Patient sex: M
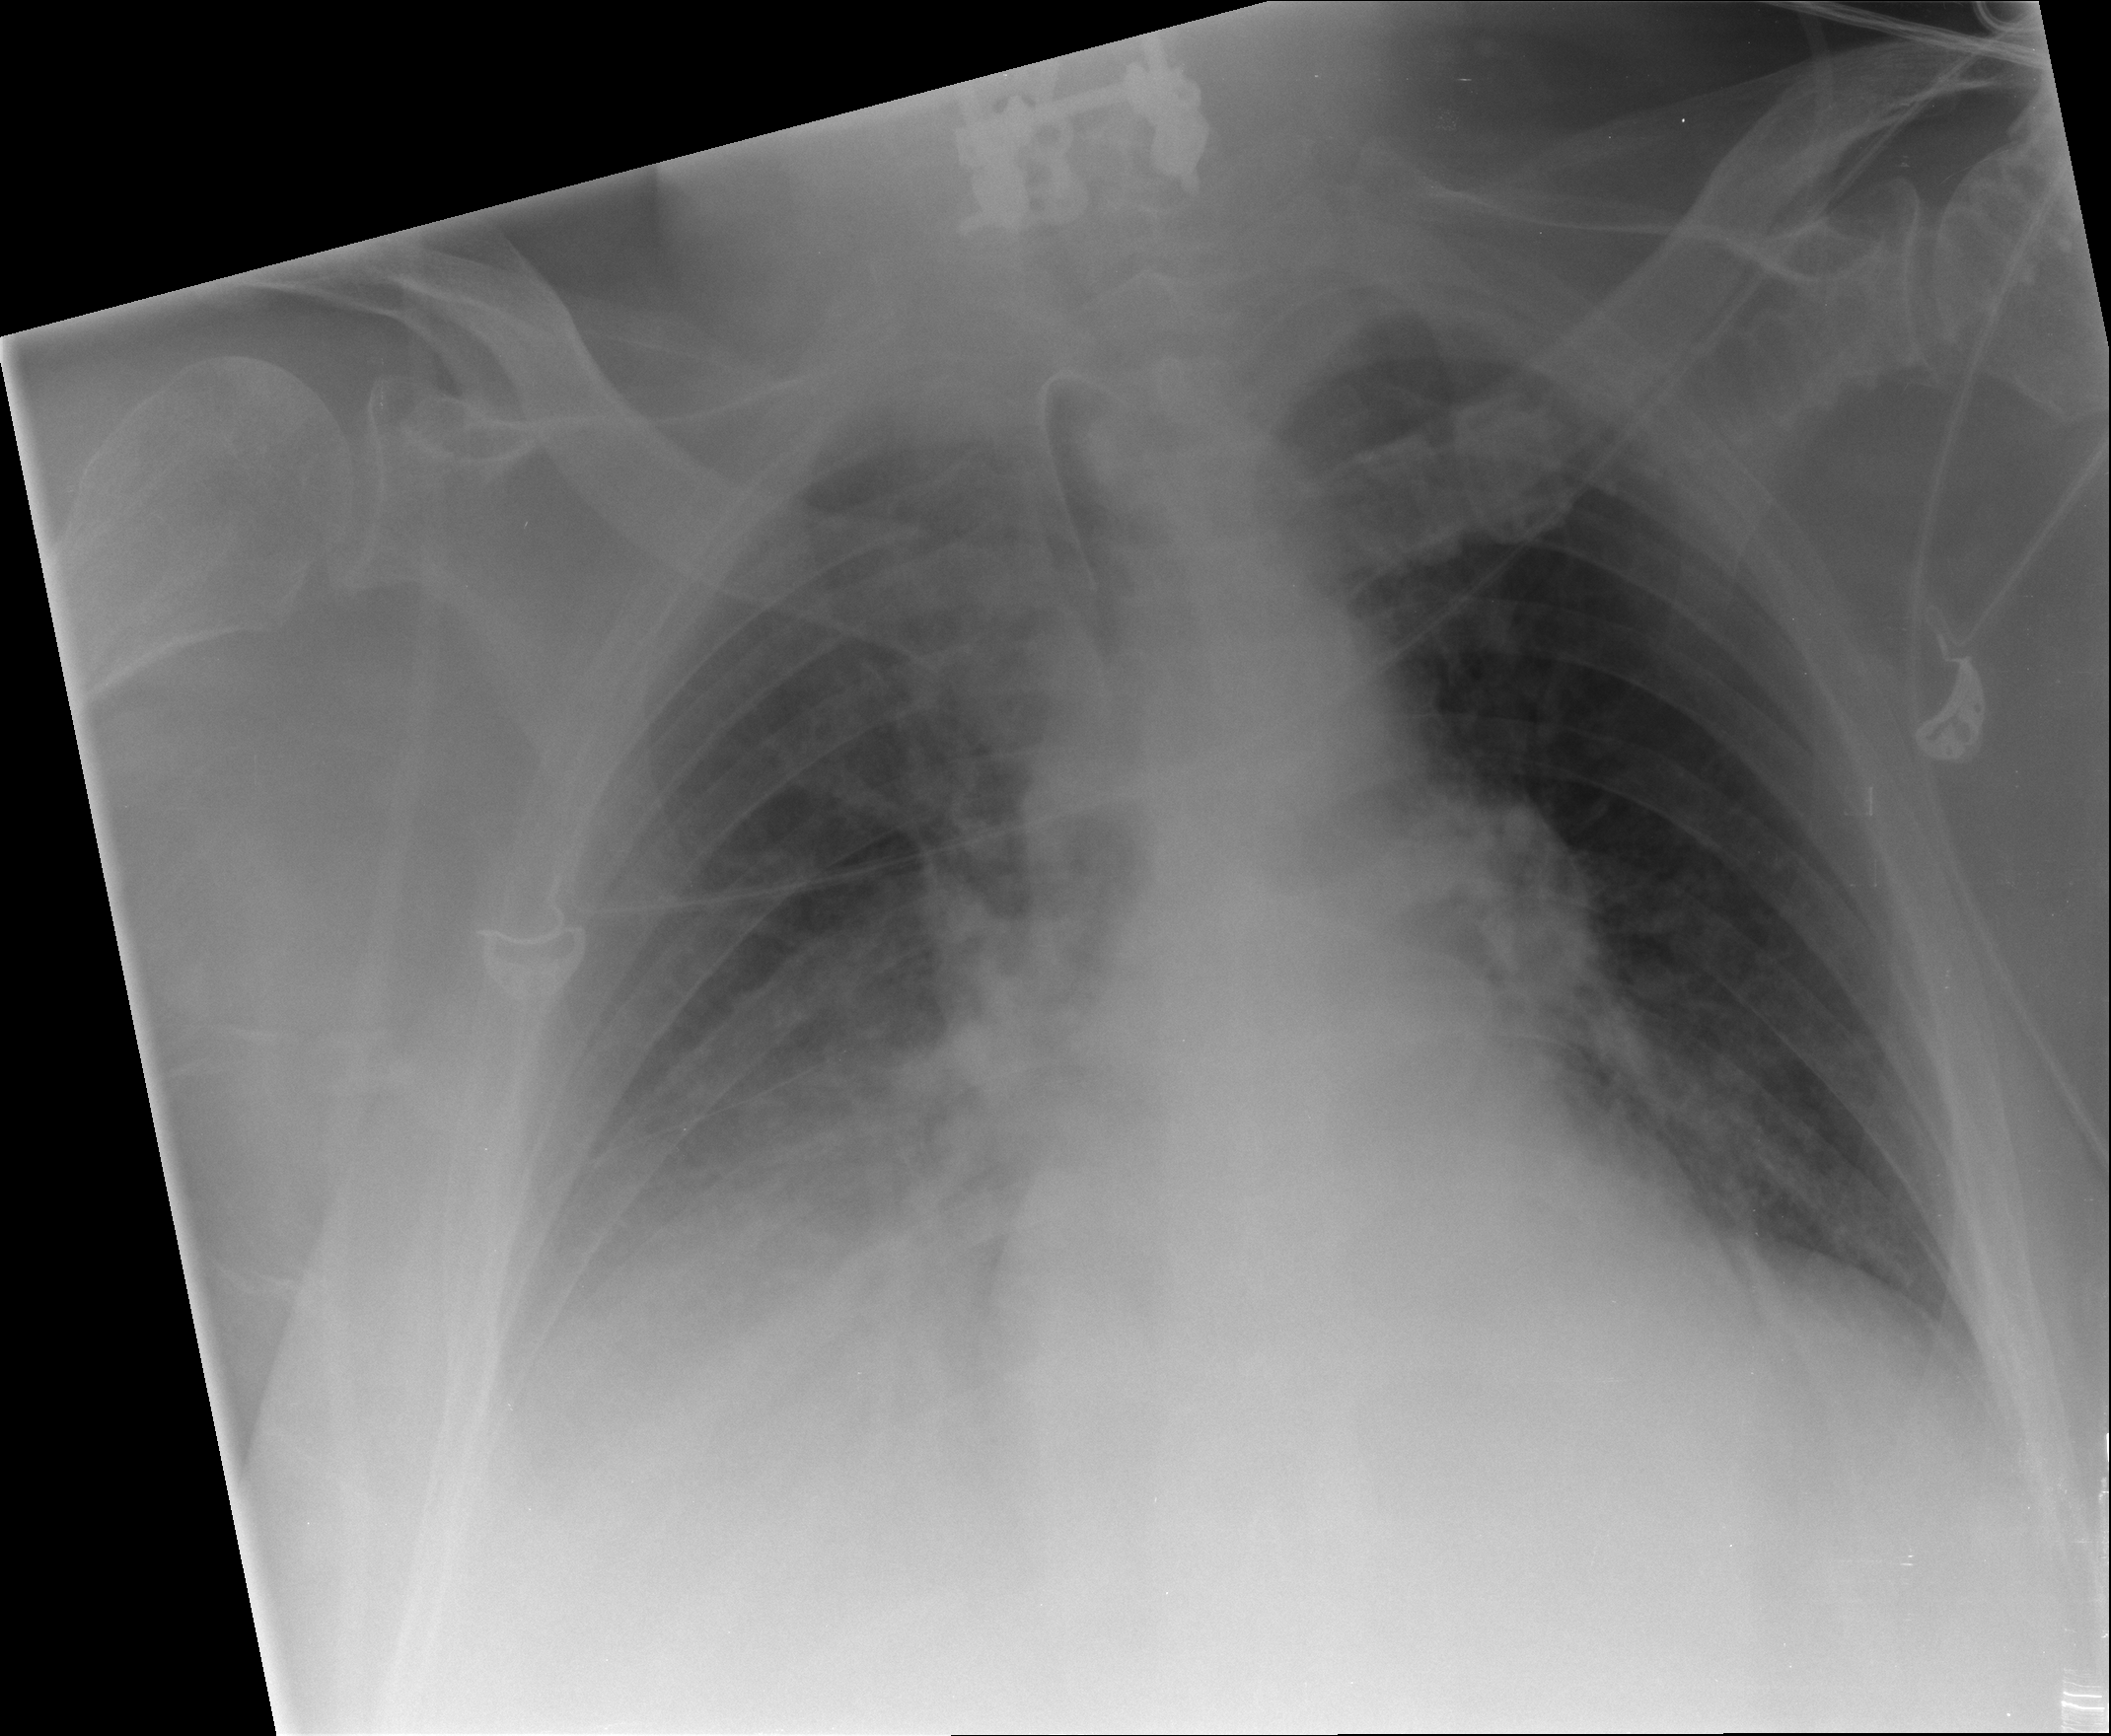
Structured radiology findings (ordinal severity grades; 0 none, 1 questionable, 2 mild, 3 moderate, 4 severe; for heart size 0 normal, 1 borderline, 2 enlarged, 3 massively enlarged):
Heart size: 0
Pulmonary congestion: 2
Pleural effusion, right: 2
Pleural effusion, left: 0
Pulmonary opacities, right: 2
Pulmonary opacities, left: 0
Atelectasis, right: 3
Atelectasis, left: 0